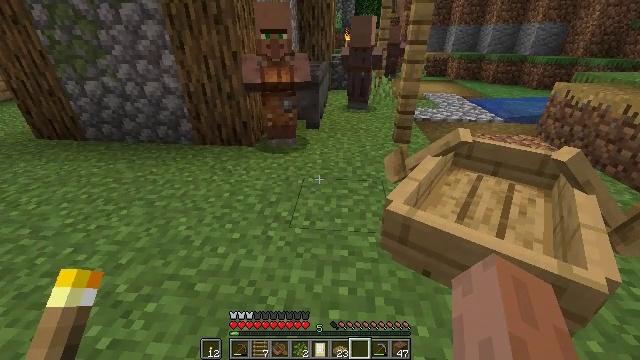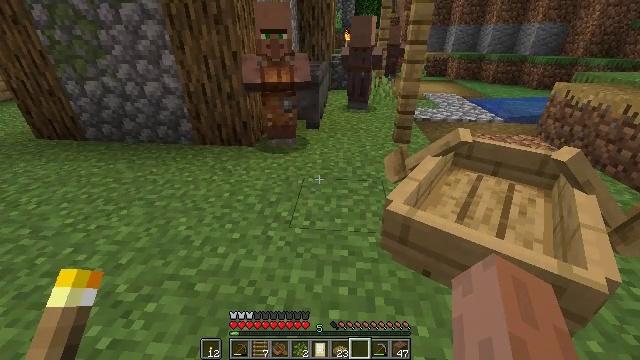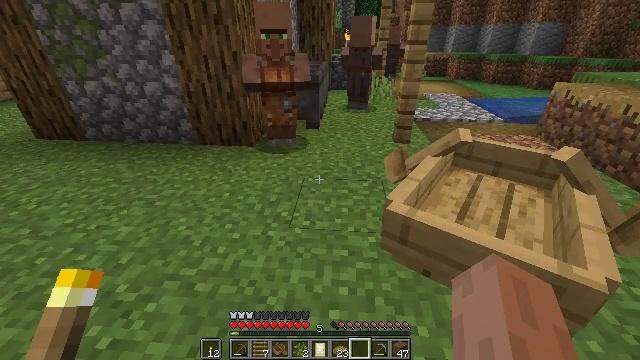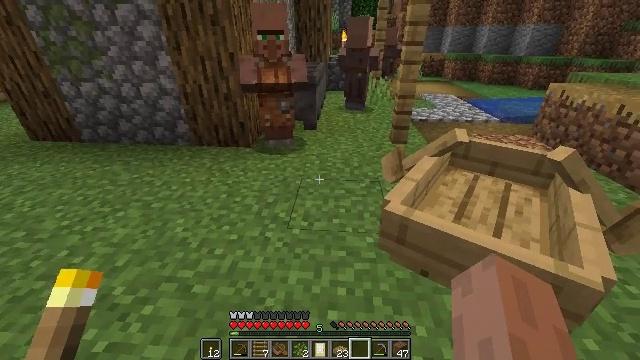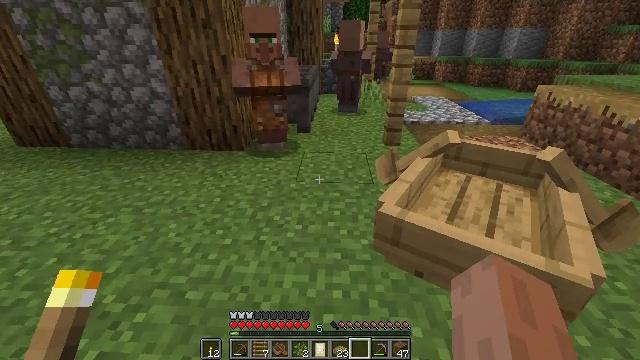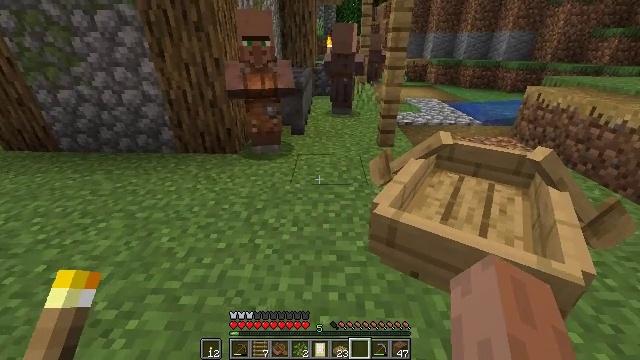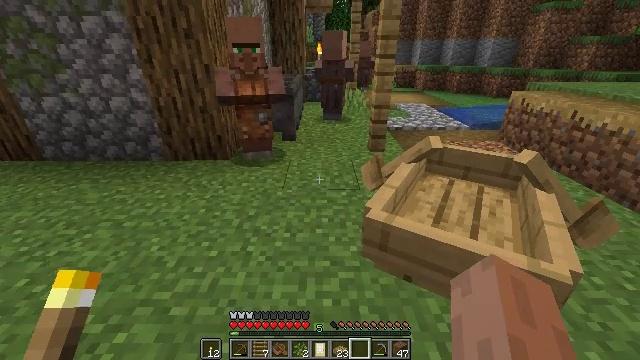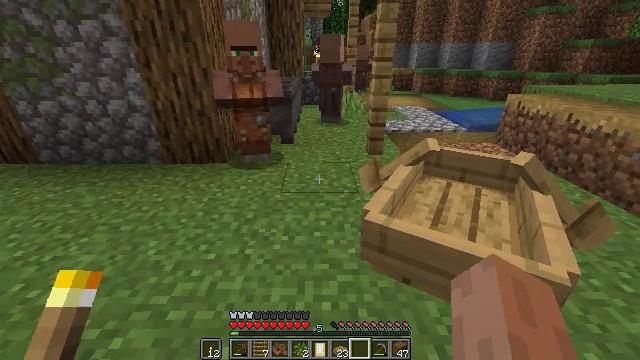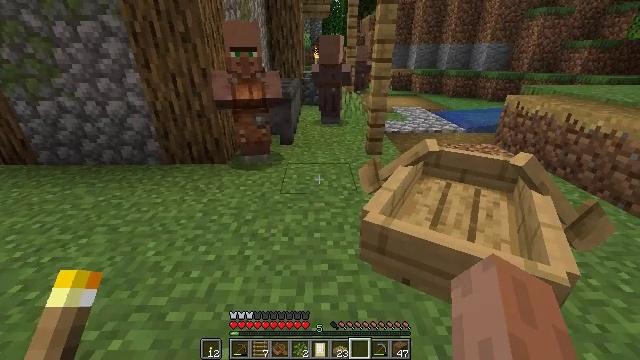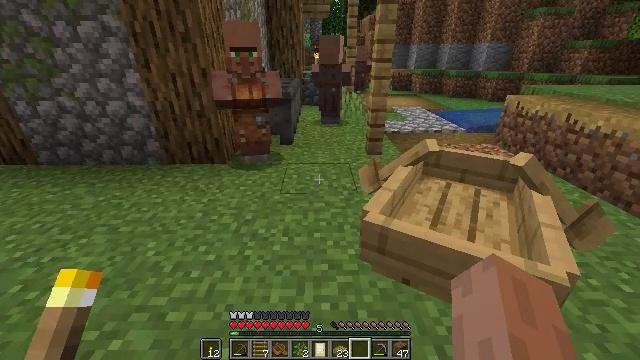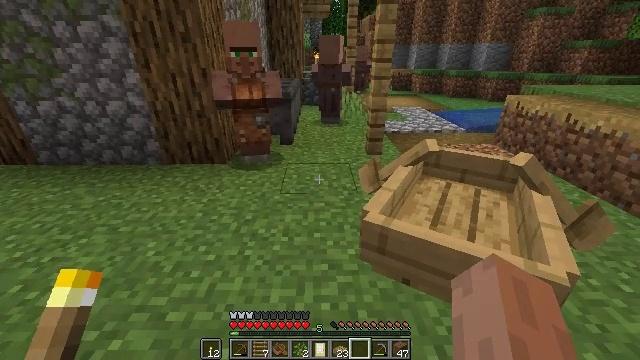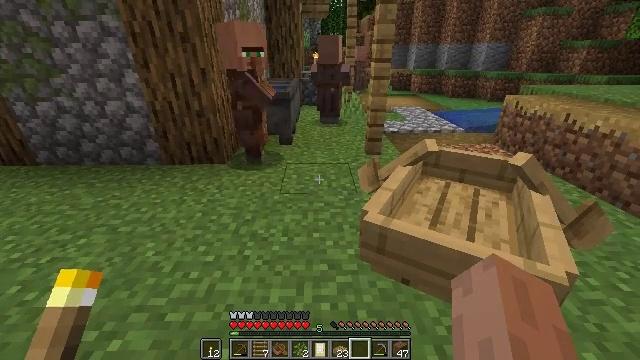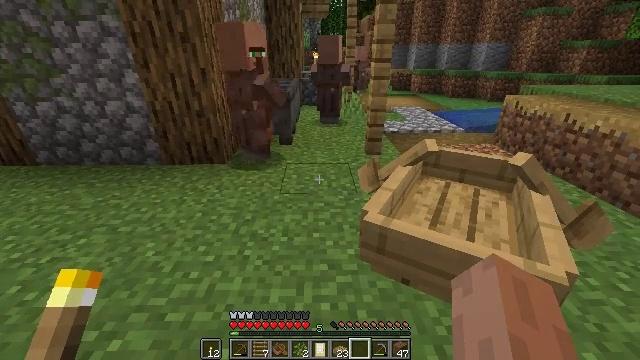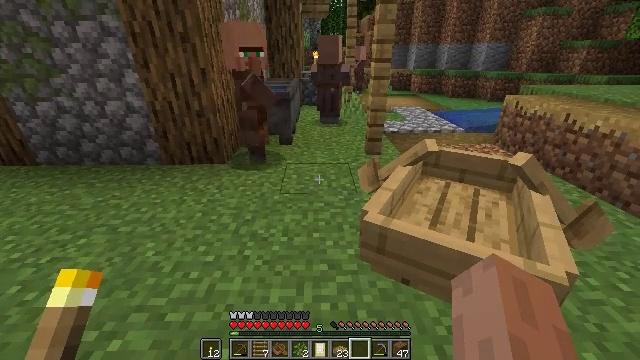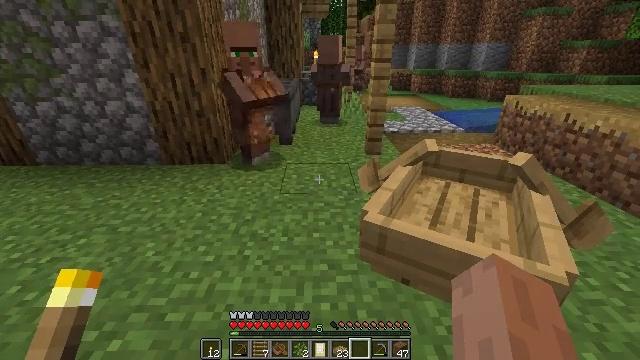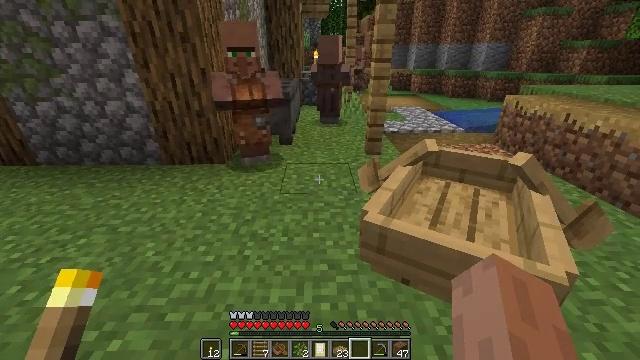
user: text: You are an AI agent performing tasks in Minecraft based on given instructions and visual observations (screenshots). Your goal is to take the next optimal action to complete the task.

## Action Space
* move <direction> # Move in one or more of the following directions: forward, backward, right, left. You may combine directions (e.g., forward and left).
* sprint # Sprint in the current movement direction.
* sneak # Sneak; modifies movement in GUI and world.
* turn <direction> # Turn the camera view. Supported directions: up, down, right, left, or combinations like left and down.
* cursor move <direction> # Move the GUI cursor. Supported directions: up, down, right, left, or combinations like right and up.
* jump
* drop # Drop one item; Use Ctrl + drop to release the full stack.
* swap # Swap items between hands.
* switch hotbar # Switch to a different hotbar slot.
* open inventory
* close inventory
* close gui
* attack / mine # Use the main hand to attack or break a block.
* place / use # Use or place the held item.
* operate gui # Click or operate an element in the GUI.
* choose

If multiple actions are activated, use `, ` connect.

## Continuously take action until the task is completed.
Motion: motion action
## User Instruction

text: Attack the cauldron to retrieve it.
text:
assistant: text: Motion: no_op
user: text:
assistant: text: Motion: no_op
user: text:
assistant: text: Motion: no_op
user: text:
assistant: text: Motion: turn right
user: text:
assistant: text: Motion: turn right
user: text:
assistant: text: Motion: turn right and up
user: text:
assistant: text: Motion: no_op
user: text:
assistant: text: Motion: no_op
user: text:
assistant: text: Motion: no_op
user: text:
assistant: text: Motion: no_op
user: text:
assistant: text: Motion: no_op
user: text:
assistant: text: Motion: no_op
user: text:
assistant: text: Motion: no_op
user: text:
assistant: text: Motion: no_op
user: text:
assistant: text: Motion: no_op
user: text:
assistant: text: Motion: no_op
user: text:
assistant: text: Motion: no_op
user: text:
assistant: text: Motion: no_op
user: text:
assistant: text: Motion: no_op
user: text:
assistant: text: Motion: turn right
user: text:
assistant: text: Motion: turn right
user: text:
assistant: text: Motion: turn right
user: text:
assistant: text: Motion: turn right
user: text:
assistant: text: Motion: no_op
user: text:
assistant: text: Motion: turn right
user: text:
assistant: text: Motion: no_op
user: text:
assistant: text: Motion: no_op
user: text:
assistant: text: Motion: no_op
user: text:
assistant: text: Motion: no_op
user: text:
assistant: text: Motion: no_op